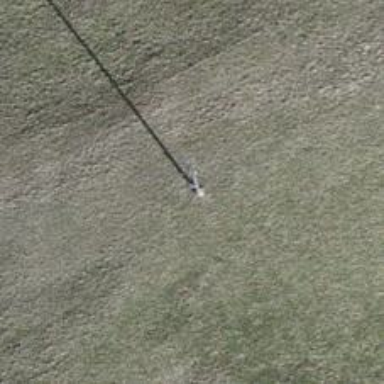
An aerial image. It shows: Minor power line.